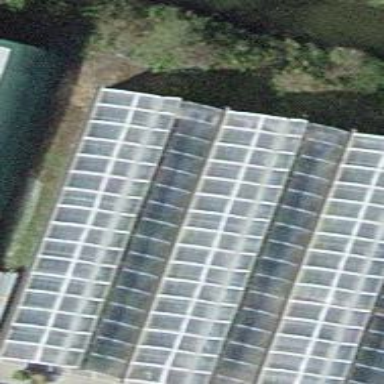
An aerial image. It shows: Greenhouse.